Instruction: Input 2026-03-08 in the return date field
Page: home
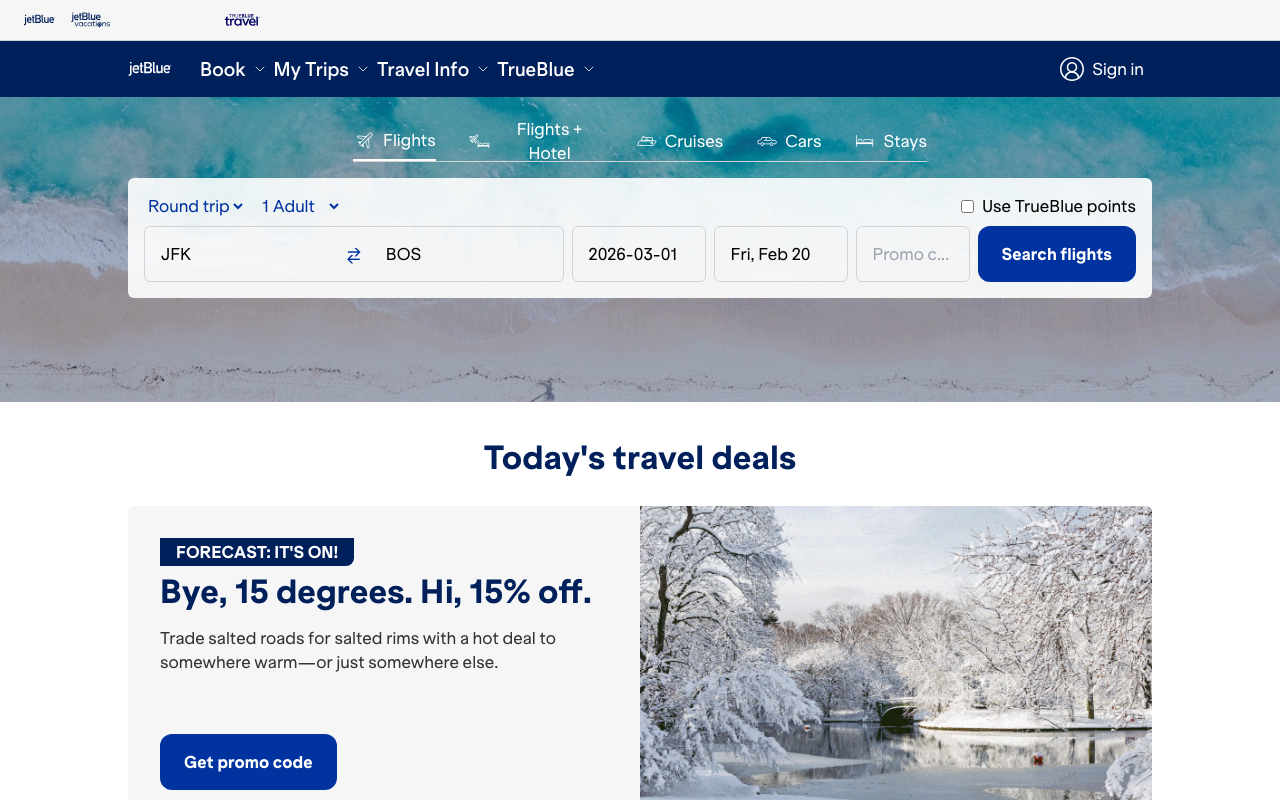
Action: type